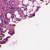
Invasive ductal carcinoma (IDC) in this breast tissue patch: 0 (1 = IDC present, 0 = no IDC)